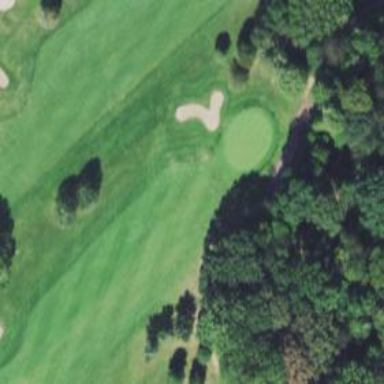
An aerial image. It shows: Golf hole.